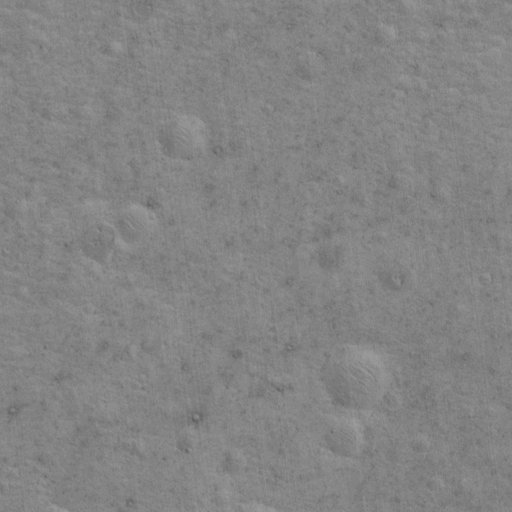
Classes present: Background